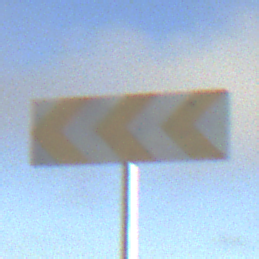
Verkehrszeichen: RichtungstafelnInKurvenGrossRechts
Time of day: SunriseSunset
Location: Outdoor (Nature)
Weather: PartlyCloudy
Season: NotSpecified
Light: Natural